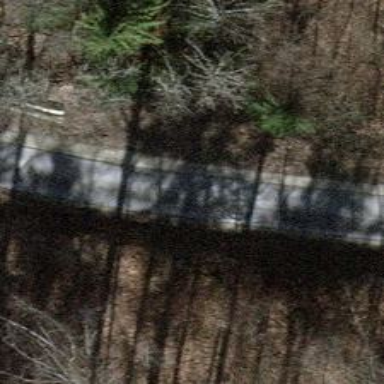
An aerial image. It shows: Unclassified paved road with grade 1 track type.